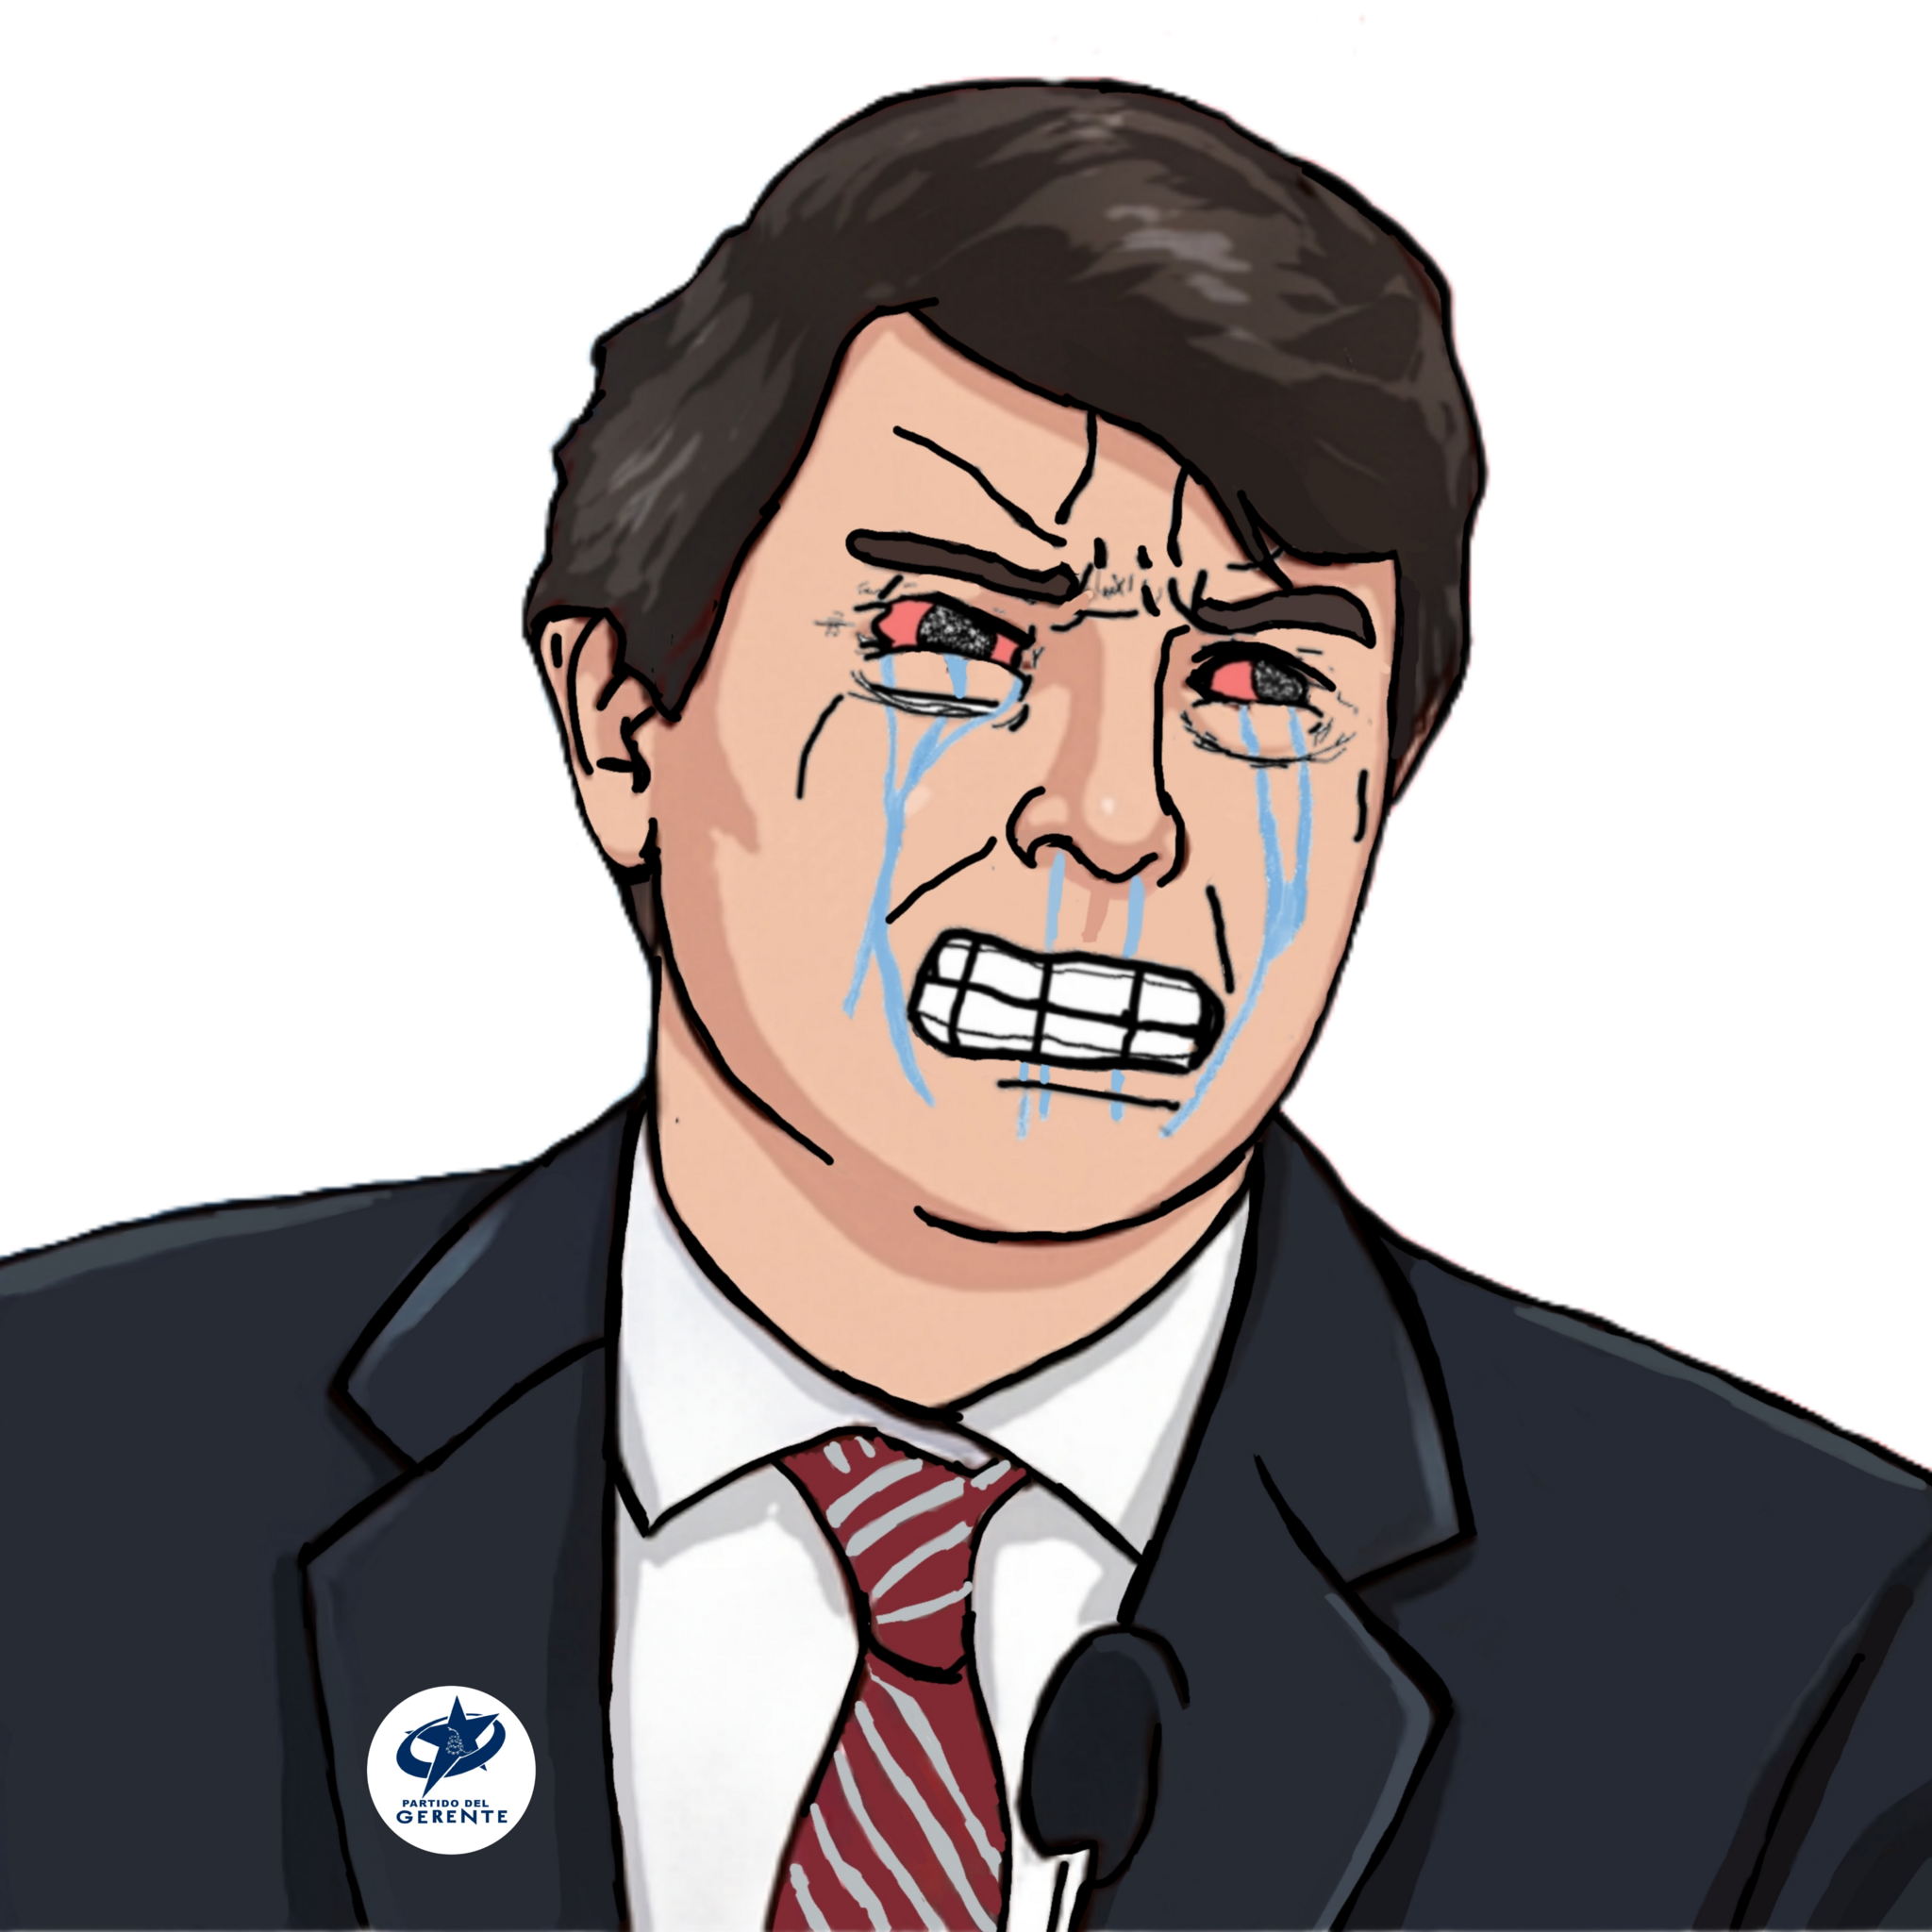
Label: 5_Crying_Wojak